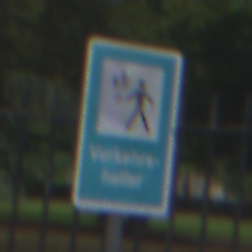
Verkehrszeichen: Verkehrshelfer
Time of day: MorningAfternoon
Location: Outdoor (Urban)
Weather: Overcast
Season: NotSpecified
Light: Natural